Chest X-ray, PA view. Patient: 38 years old, sex F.
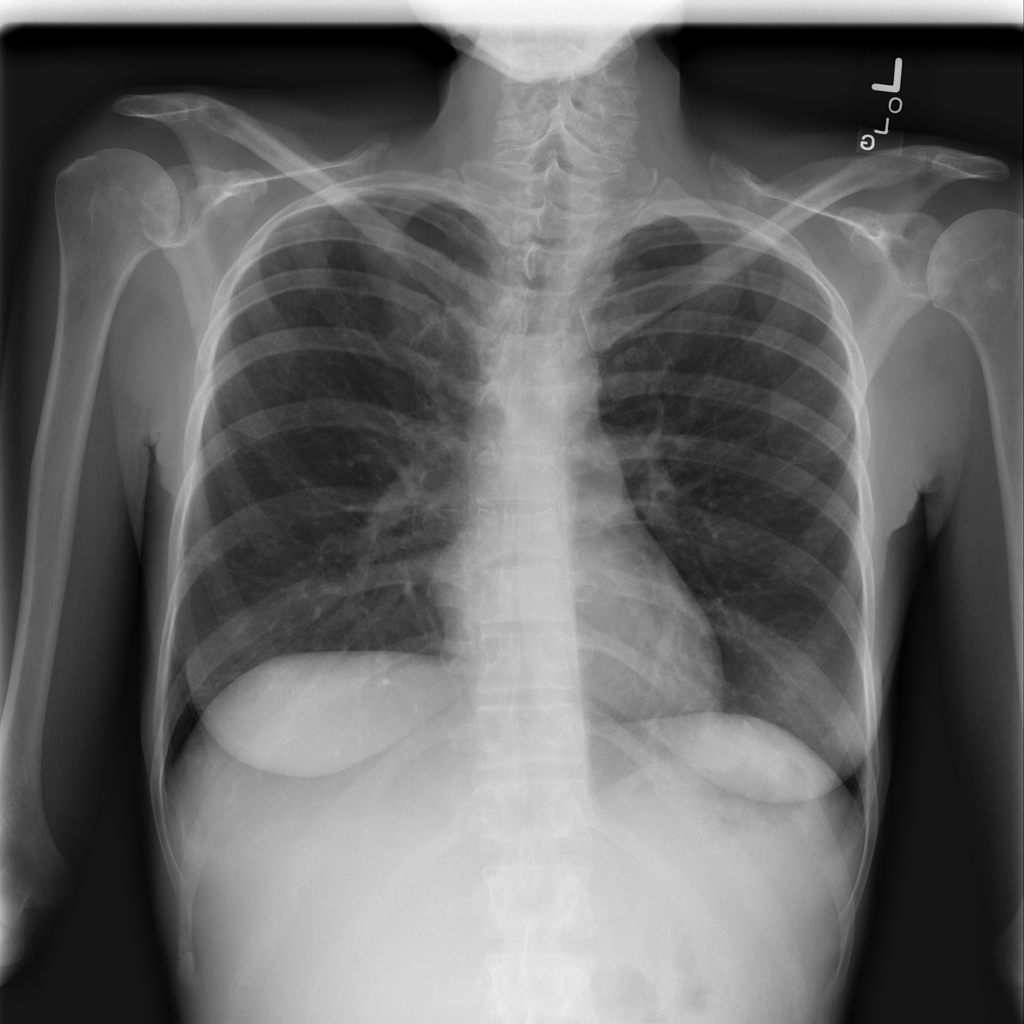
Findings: No Finding